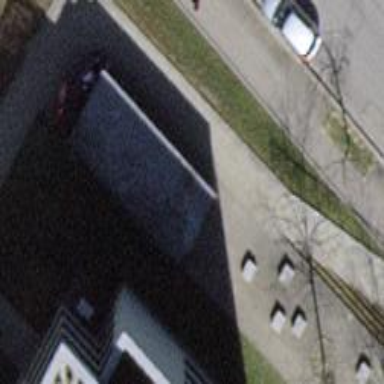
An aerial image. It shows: Bicycle parking area.